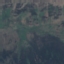
Land use / land cover class: HerbaceousVegetation